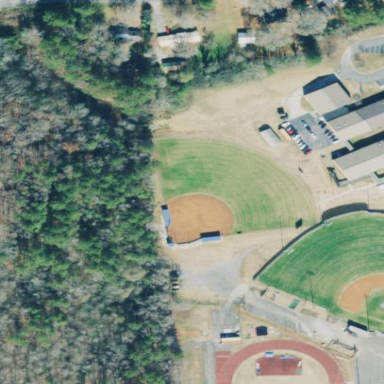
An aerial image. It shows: Baseball pitch for leisure land activities.